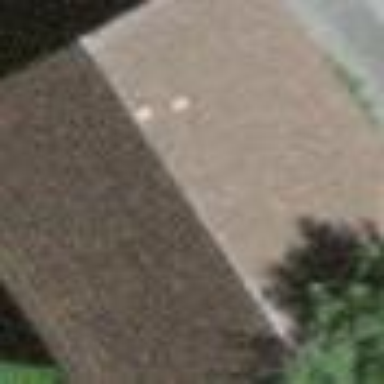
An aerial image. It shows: Rural barn.